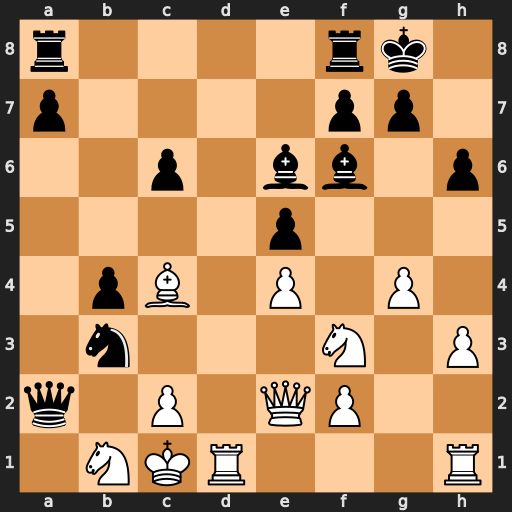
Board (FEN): r4rk1/p4pp1/2p1bb1p/4p3/1pB1P1P1/1n3N1P/q1P1QP2/1NKR3R
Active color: w
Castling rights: -
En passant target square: -
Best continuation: cxb3 Qxe2 Bxe2